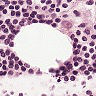
Metastatic tissue present: no